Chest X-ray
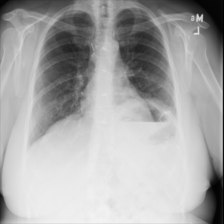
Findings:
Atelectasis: positive
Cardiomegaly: negative
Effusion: negative
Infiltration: negative
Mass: negative
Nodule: negative
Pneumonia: negative
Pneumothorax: negative
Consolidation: negative
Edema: negative
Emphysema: negative
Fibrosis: negative
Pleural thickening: negative
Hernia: negative